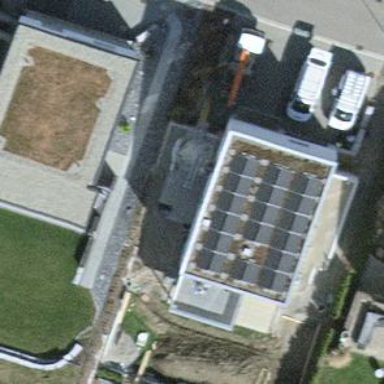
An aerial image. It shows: Solar power generator utilizing photovoltaic technology with solar photovoltaic panels.